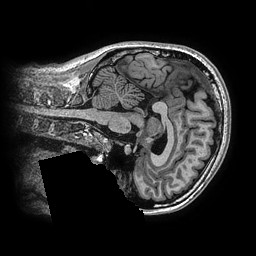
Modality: T1w
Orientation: sagittal
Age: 24
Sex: female
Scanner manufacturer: ge
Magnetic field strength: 3 T
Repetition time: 0.006952 s
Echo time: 0.00292 s